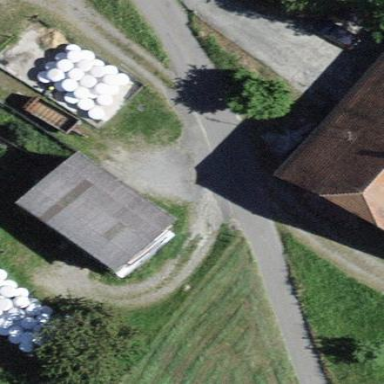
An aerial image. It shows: Shed building.